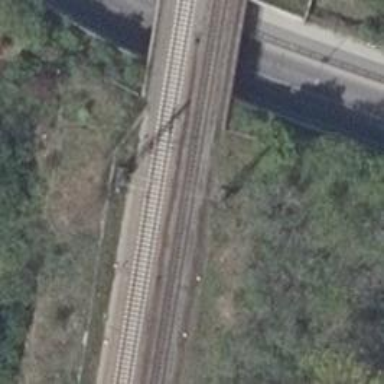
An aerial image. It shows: Railway signal.